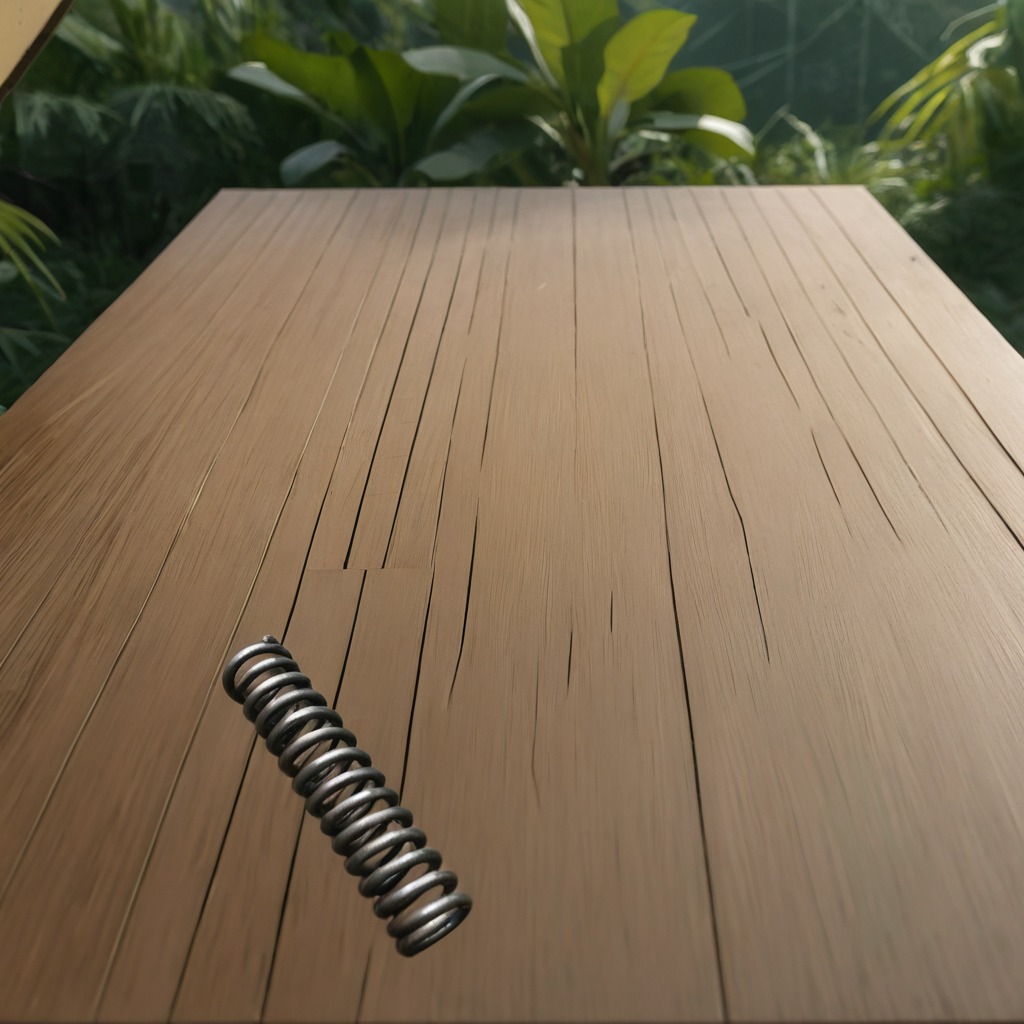
A coiled metal spring is lying on a wooden table.